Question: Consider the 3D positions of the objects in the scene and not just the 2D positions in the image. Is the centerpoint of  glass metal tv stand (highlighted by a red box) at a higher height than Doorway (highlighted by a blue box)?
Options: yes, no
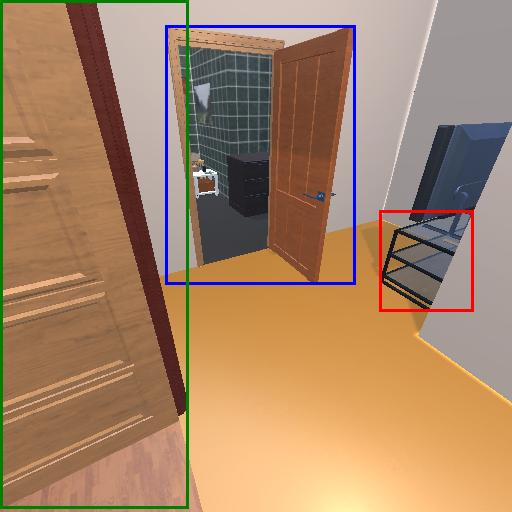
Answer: yes